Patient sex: F
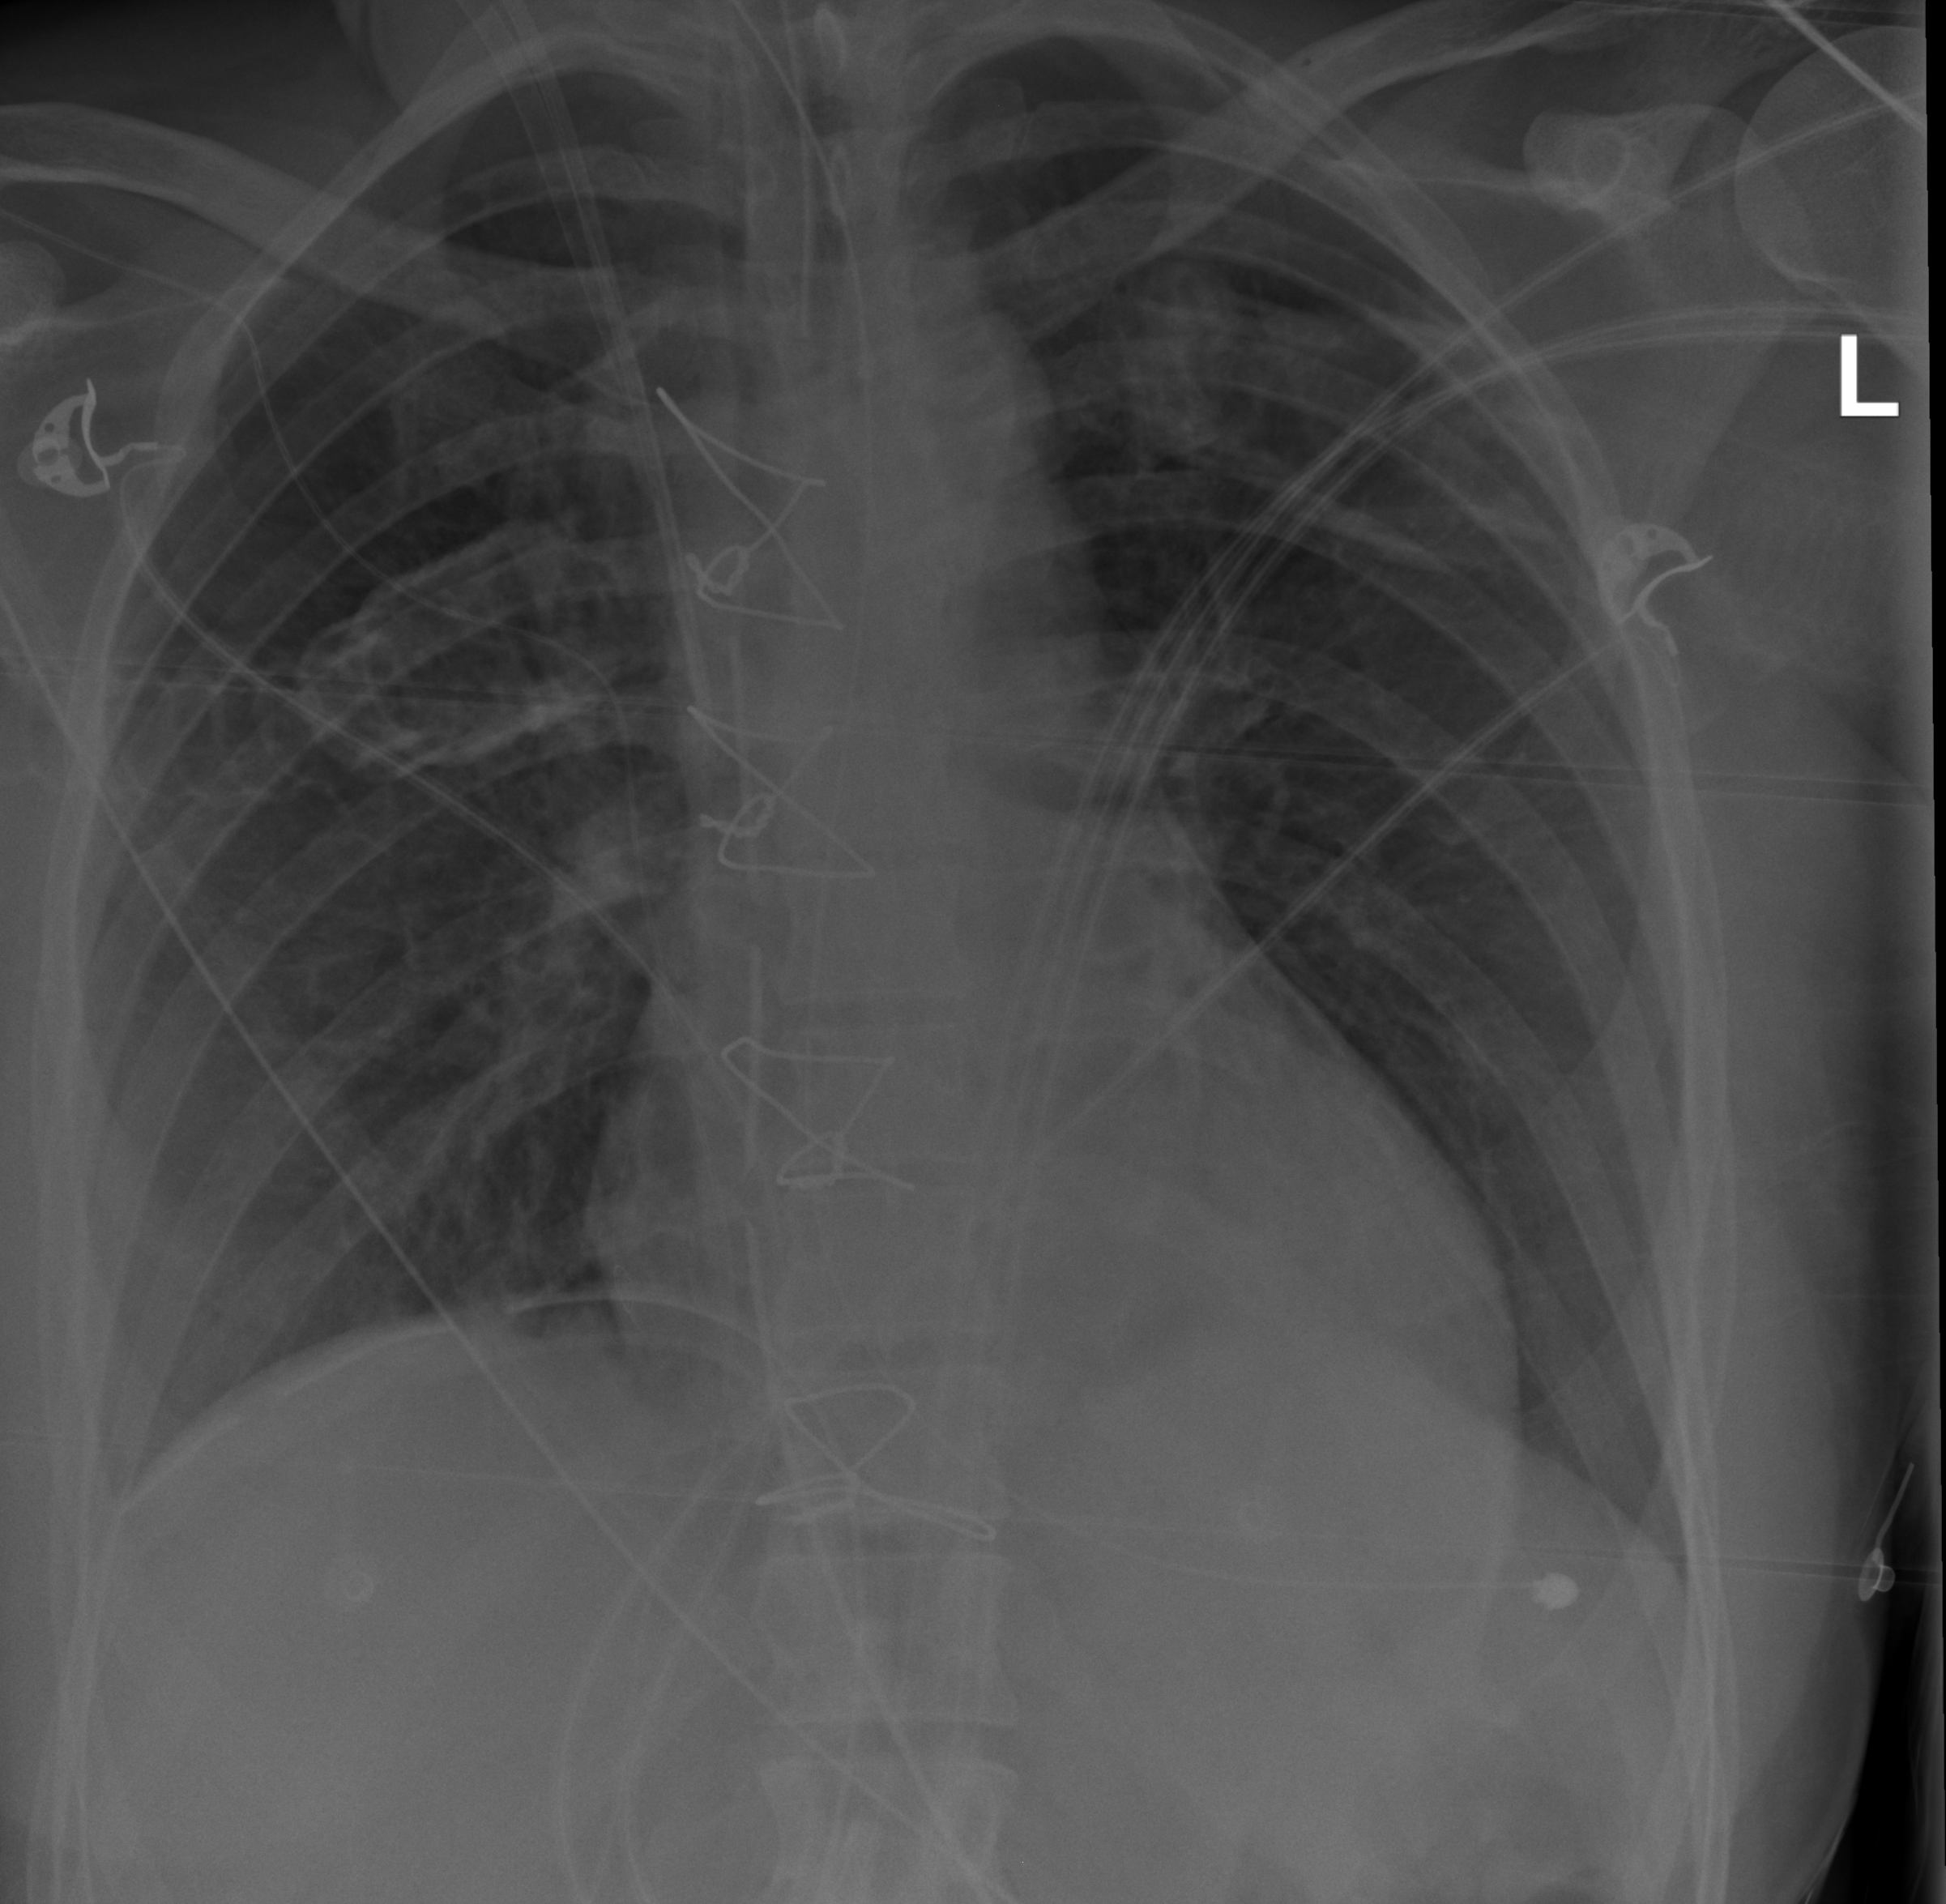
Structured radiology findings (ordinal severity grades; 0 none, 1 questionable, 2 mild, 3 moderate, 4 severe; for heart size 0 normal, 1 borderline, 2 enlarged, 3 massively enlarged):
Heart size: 0
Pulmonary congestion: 0
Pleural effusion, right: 0
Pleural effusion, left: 0
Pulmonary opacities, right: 0
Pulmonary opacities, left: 0
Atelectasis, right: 0
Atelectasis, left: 0